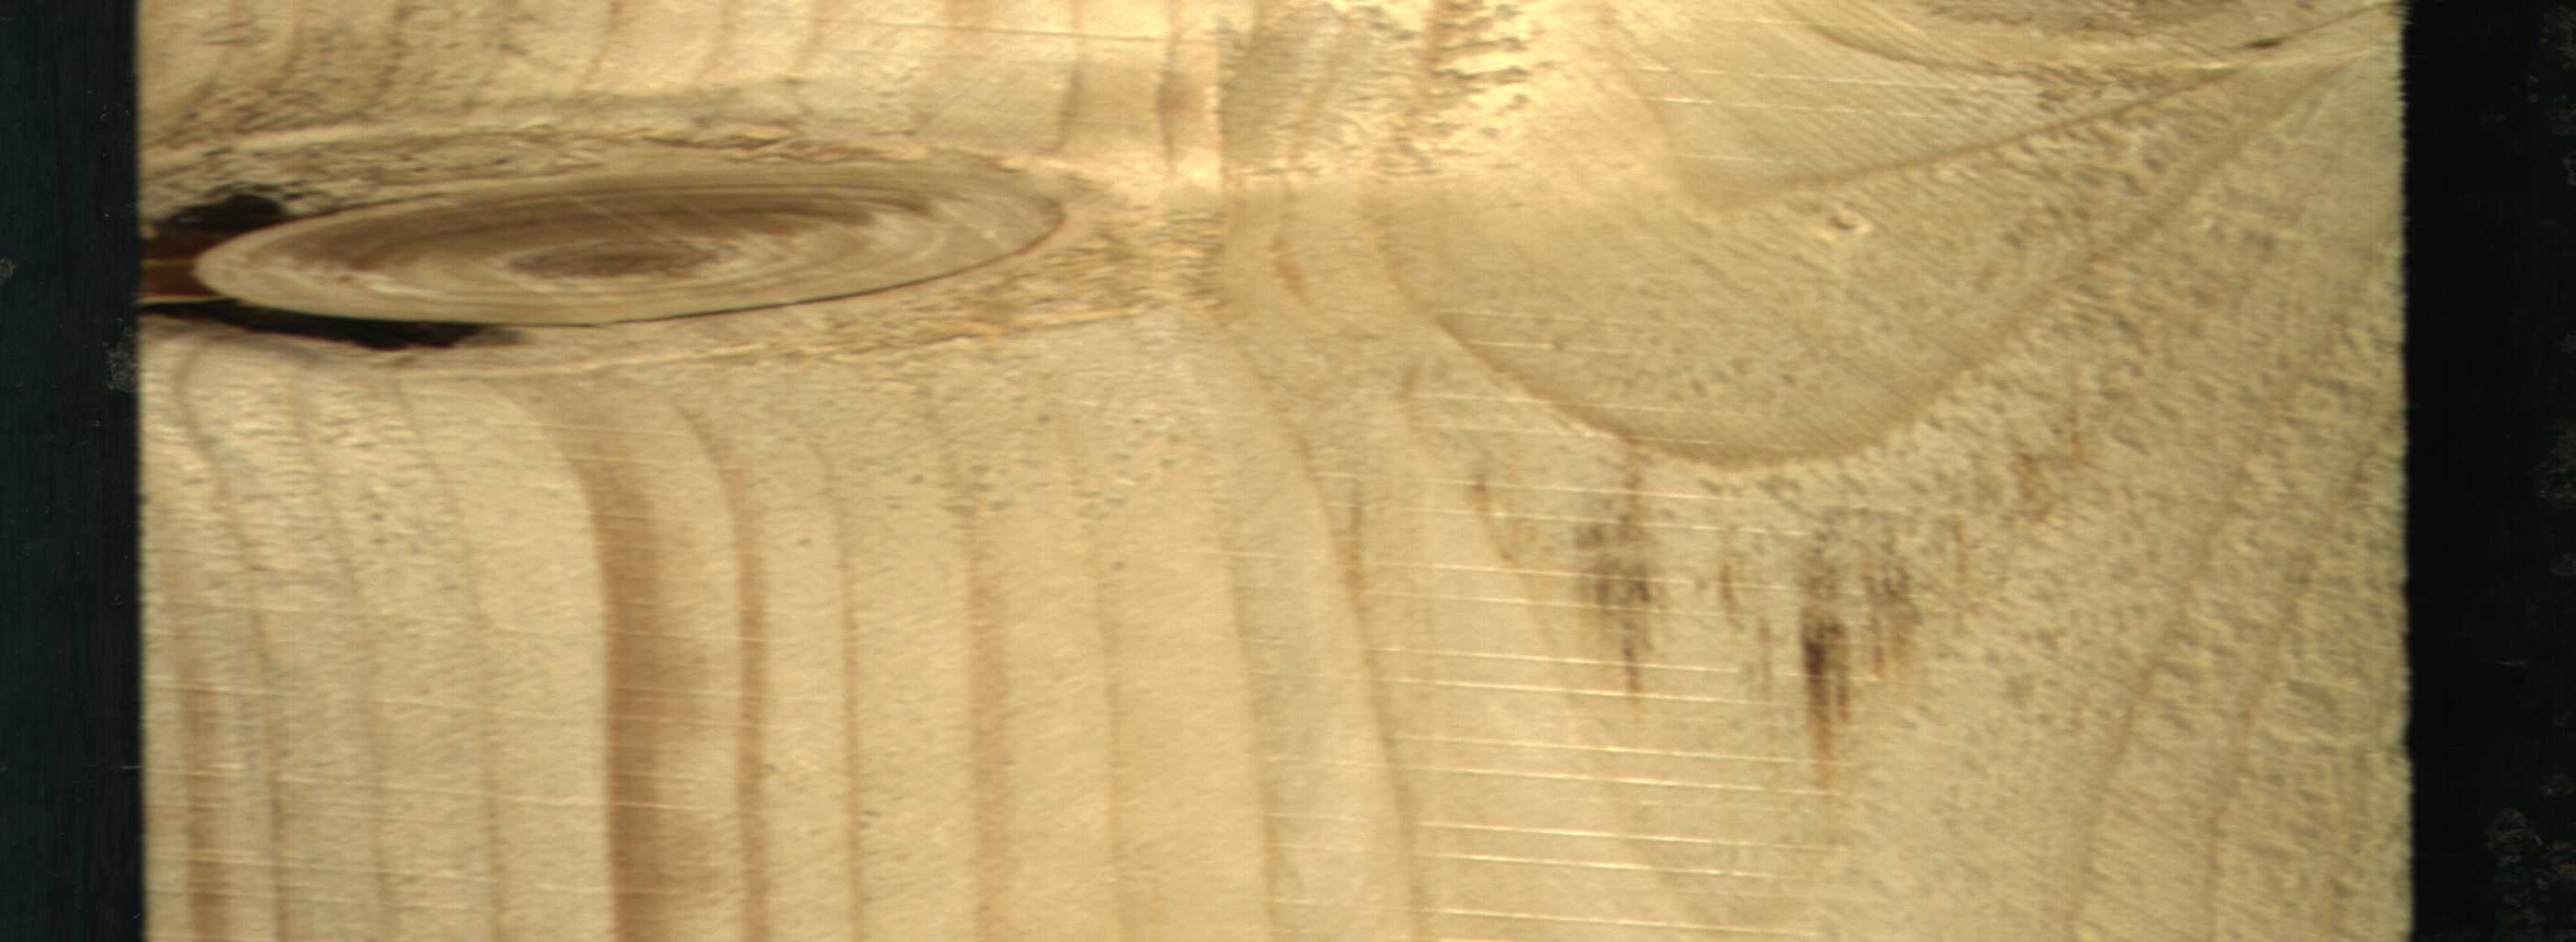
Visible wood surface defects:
Quartzity
Dead_Knot
Live_Knot